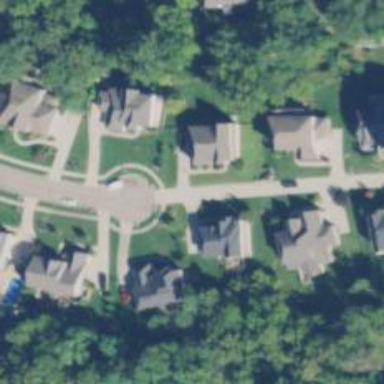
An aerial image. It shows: Shared driveway marked as service road.